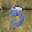
Label: 5